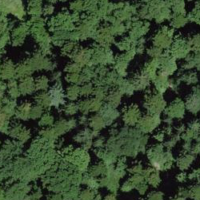
EUNIS habitat code: 44
Species observed at this site:
Carpinus betulus